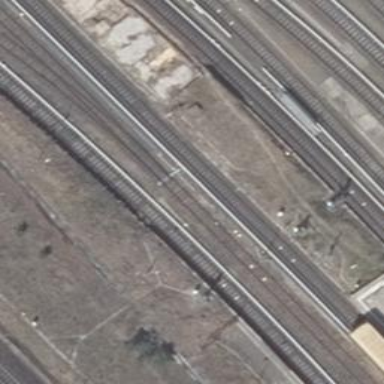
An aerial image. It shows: Railway switch.